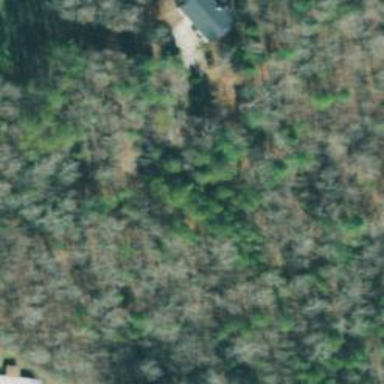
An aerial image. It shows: Driveway leading to service road.